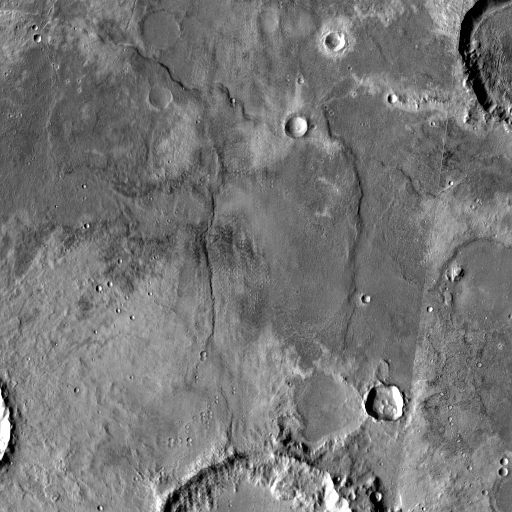
Crater classes present: Background, Other, Buried, Secondary